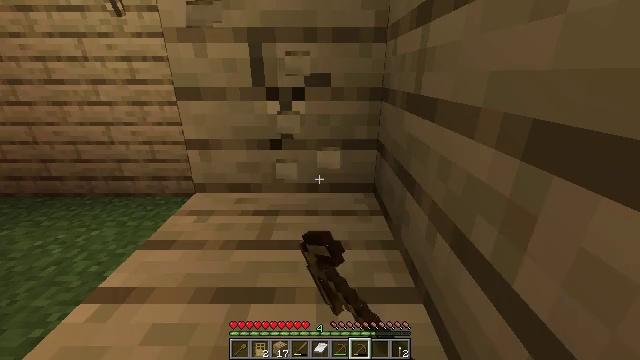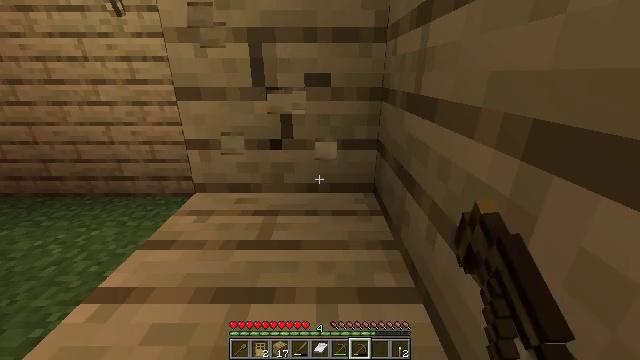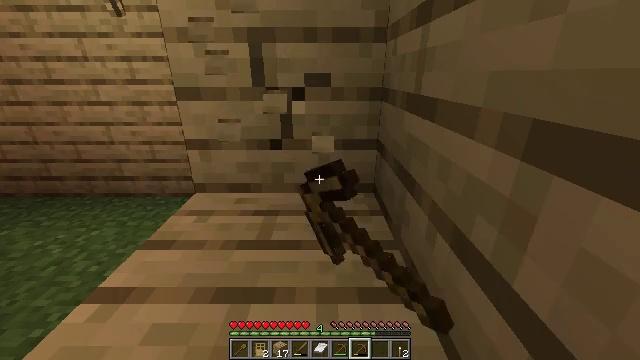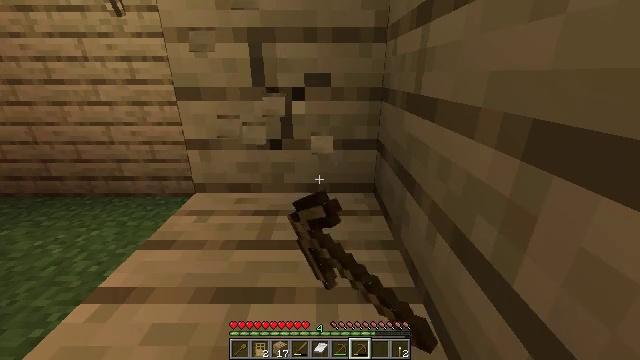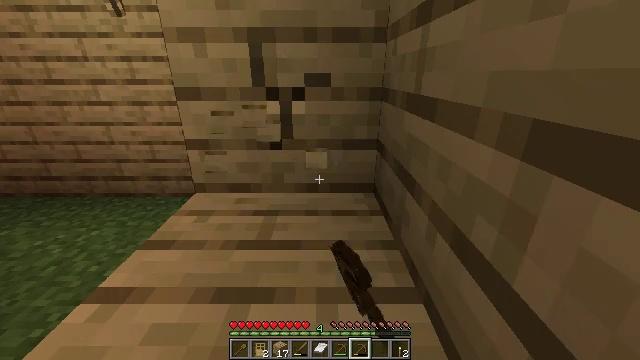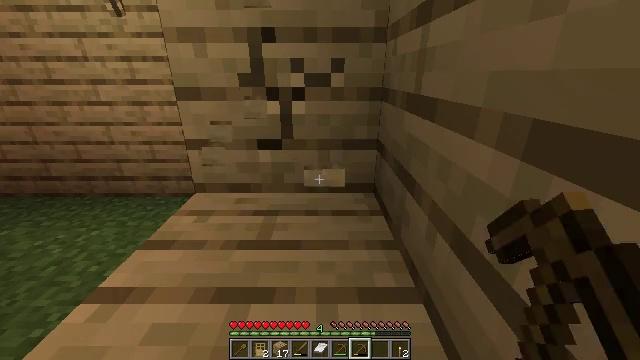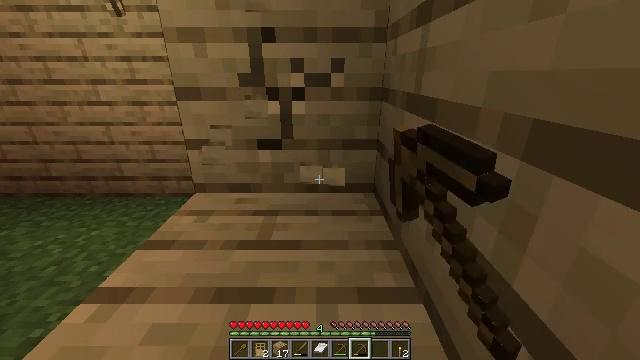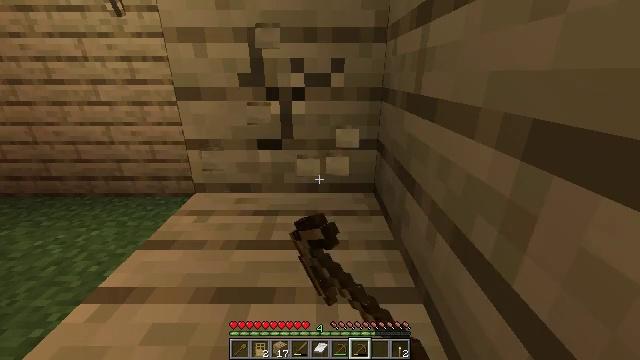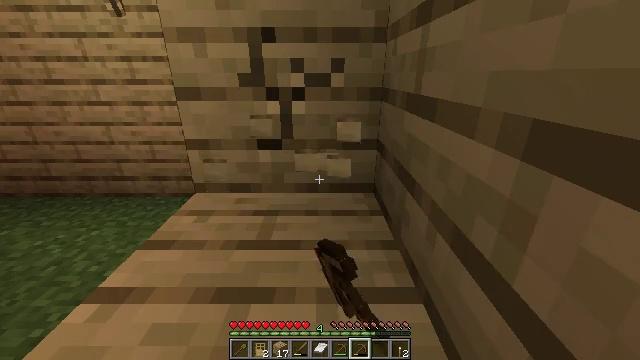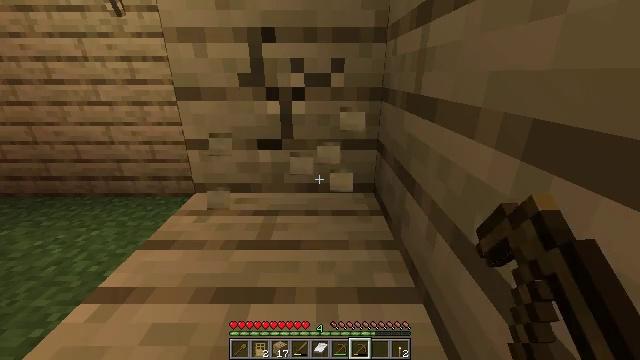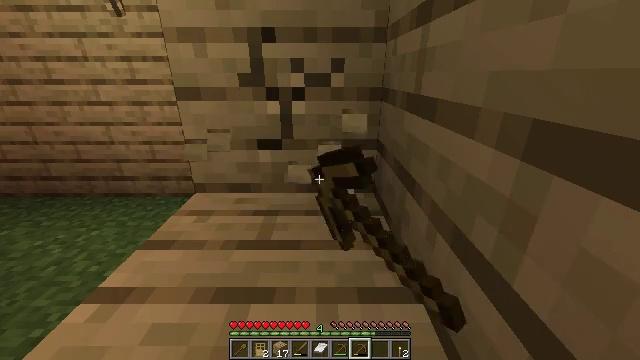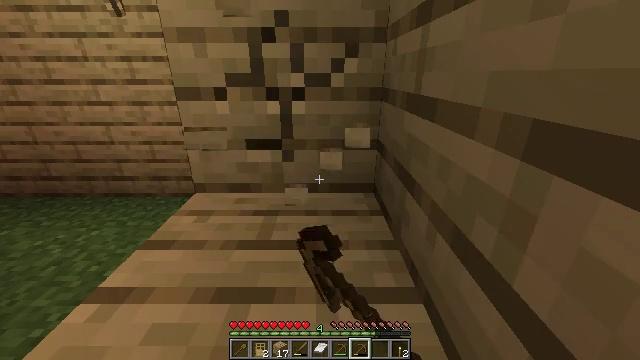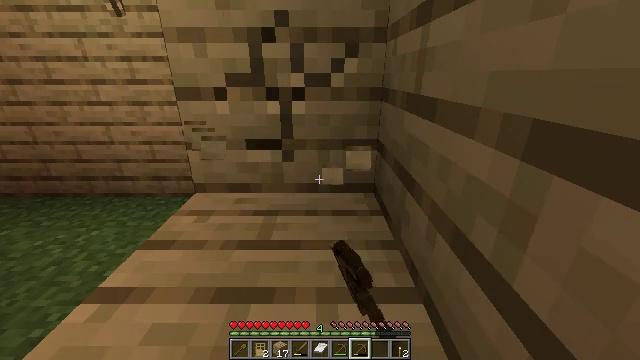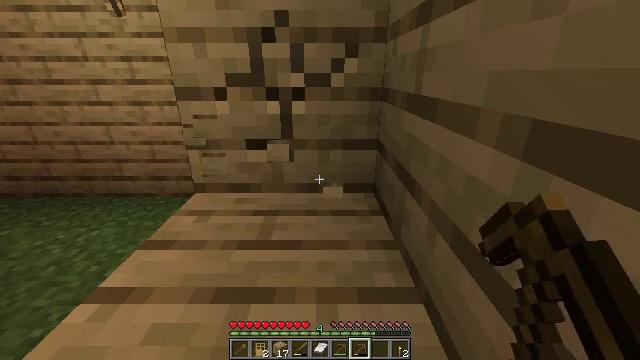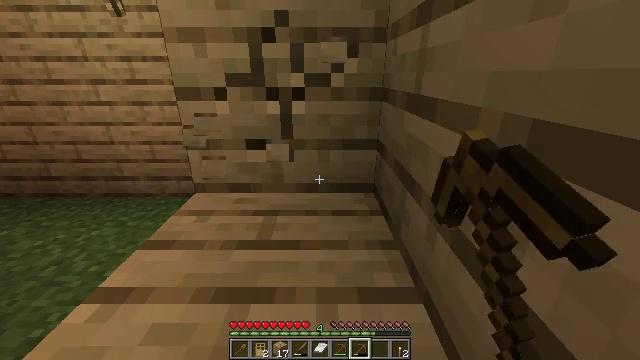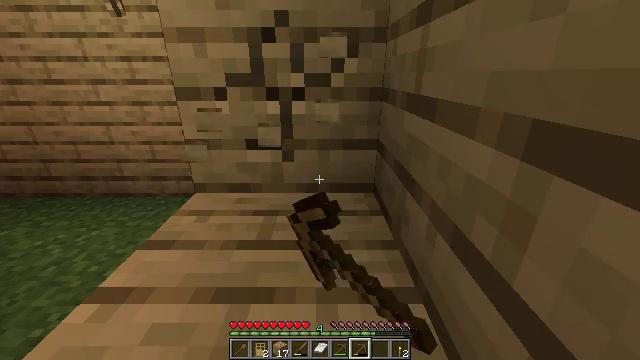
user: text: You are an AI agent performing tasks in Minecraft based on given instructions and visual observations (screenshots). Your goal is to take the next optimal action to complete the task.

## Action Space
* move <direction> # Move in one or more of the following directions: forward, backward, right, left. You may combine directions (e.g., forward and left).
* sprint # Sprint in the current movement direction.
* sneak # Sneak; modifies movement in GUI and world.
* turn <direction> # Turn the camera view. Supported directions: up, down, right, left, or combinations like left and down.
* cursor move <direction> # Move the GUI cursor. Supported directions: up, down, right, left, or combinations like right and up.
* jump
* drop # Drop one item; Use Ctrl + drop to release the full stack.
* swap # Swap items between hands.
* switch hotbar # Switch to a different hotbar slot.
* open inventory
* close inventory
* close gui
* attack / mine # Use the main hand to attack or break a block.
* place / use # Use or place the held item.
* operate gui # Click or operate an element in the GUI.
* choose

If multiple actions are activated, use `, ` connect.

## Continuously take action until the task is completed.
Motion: motion action
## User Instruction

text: Retrieve oak planks from the wooden block.
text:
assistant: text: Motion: attack / mine
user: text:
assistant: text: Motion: attack / mine
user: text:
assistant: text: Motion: attack / mine
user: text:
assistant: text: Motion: attack / mine
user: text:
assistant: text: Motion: attack / mine
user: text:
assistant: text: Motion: attack / mine
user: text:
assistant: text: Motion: attack / mine
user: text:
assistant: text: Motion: attack / mine
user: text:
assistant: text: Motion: attack / mine
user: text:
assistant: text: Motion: attack / mine
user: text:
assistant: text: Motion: attack / mine
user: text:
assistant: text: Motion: attack / mine
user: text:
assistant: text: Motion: attack / mine
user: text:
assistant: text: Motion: attack / mine
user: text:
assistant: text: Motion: attack / mine
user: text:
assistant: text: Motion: attack / mine
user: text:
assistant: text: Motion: attack / mine
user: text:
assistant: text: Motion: attack / mine
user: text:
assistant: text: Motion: attack / mine
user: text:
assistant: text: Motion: attack / mine
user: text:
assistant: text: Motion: attack / mine
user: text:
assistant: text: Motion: attack / mine
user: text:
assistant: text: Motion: attack / mine
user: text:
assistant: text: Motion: attack / mine
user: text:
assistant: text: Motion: attack / mine
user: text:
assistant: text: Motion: attack / mine
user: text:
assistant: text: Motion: attack / mine
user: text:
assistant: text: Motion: attack / mine
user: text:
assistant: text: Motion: attack / mine
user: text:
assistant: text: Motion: attack / mine